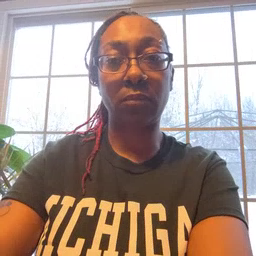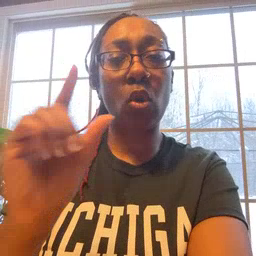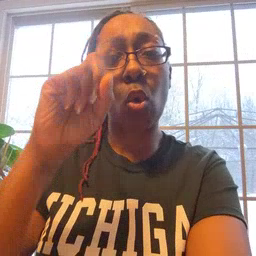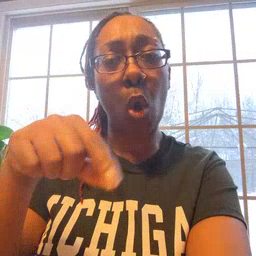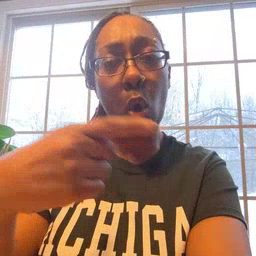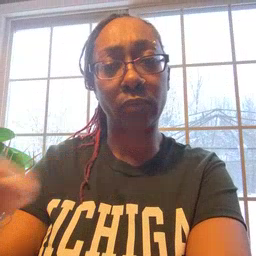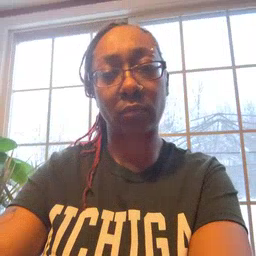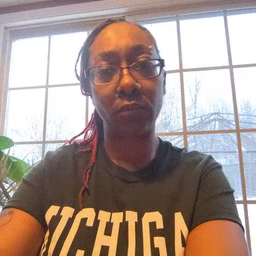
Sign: go